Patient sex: M
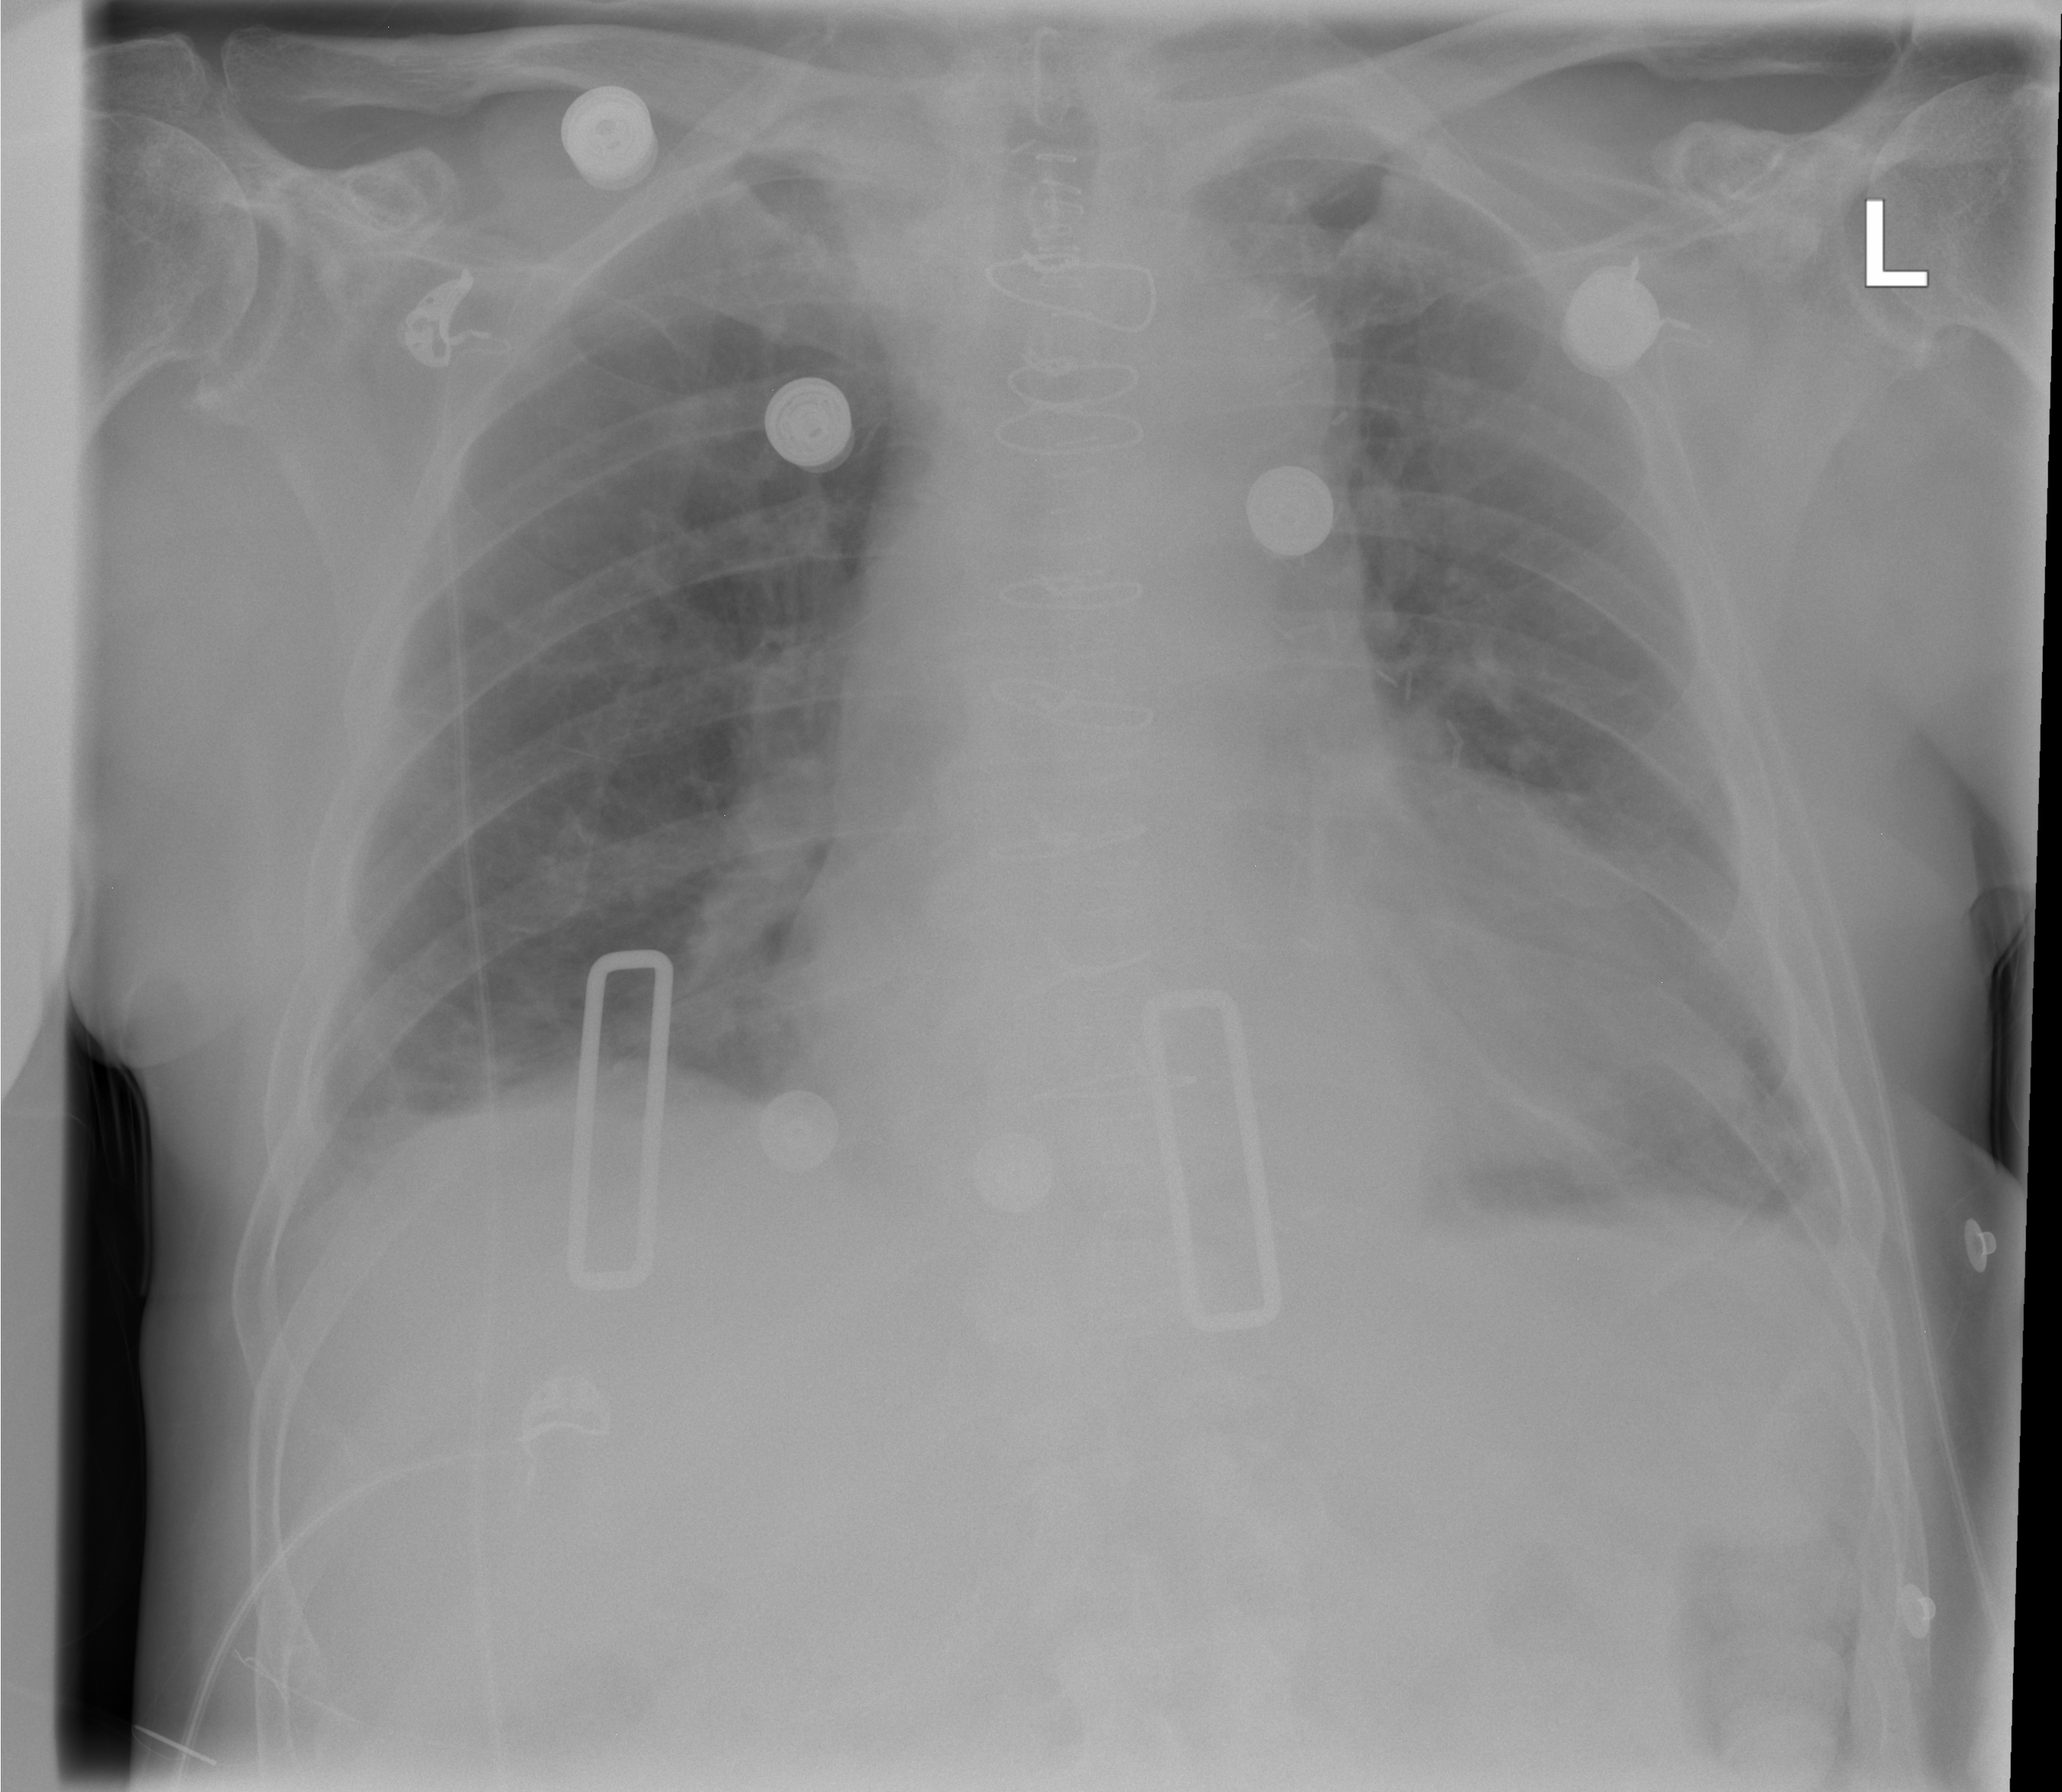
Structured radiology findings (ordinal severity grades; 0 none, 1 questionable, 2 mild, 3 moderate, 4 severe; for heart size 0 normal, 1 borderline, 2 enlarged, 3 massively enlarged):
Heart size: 0
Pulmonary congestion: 0
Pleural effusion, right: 2
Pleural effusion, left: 1
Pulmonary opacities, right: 0
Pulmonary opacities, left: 0
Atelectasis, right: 2
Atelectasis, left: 2